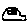
Label: car